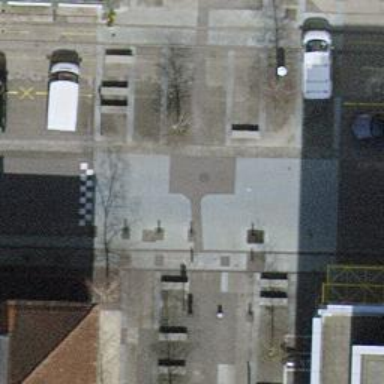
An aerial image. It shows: Pedestrian road with asphalt surface.